Interaction volume radius: 5 \u00c5
Interaction volume height: 10 \u00c5
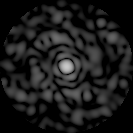
Disorder parameter: 0.841